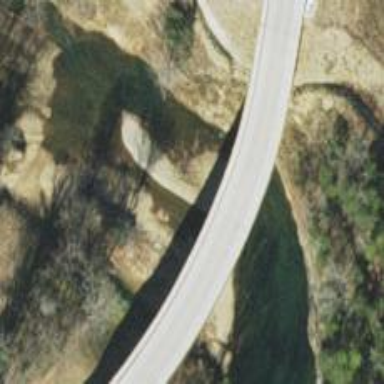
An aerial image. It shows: Beam-style bridge on primary highway.